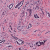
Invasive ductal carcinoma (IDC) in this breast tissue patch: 1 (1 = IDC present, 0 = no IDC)